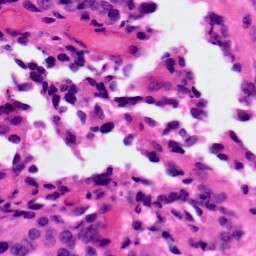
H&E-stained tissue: Ovarian